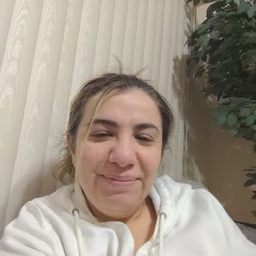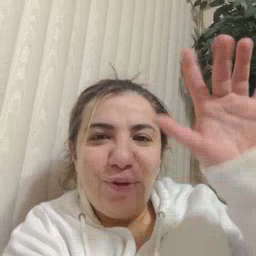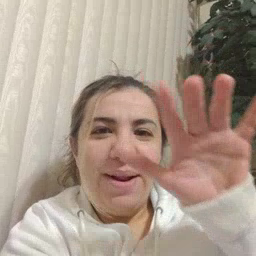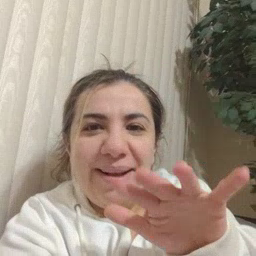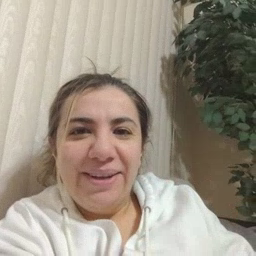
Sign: snow